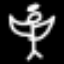
Label: angel